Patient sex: M
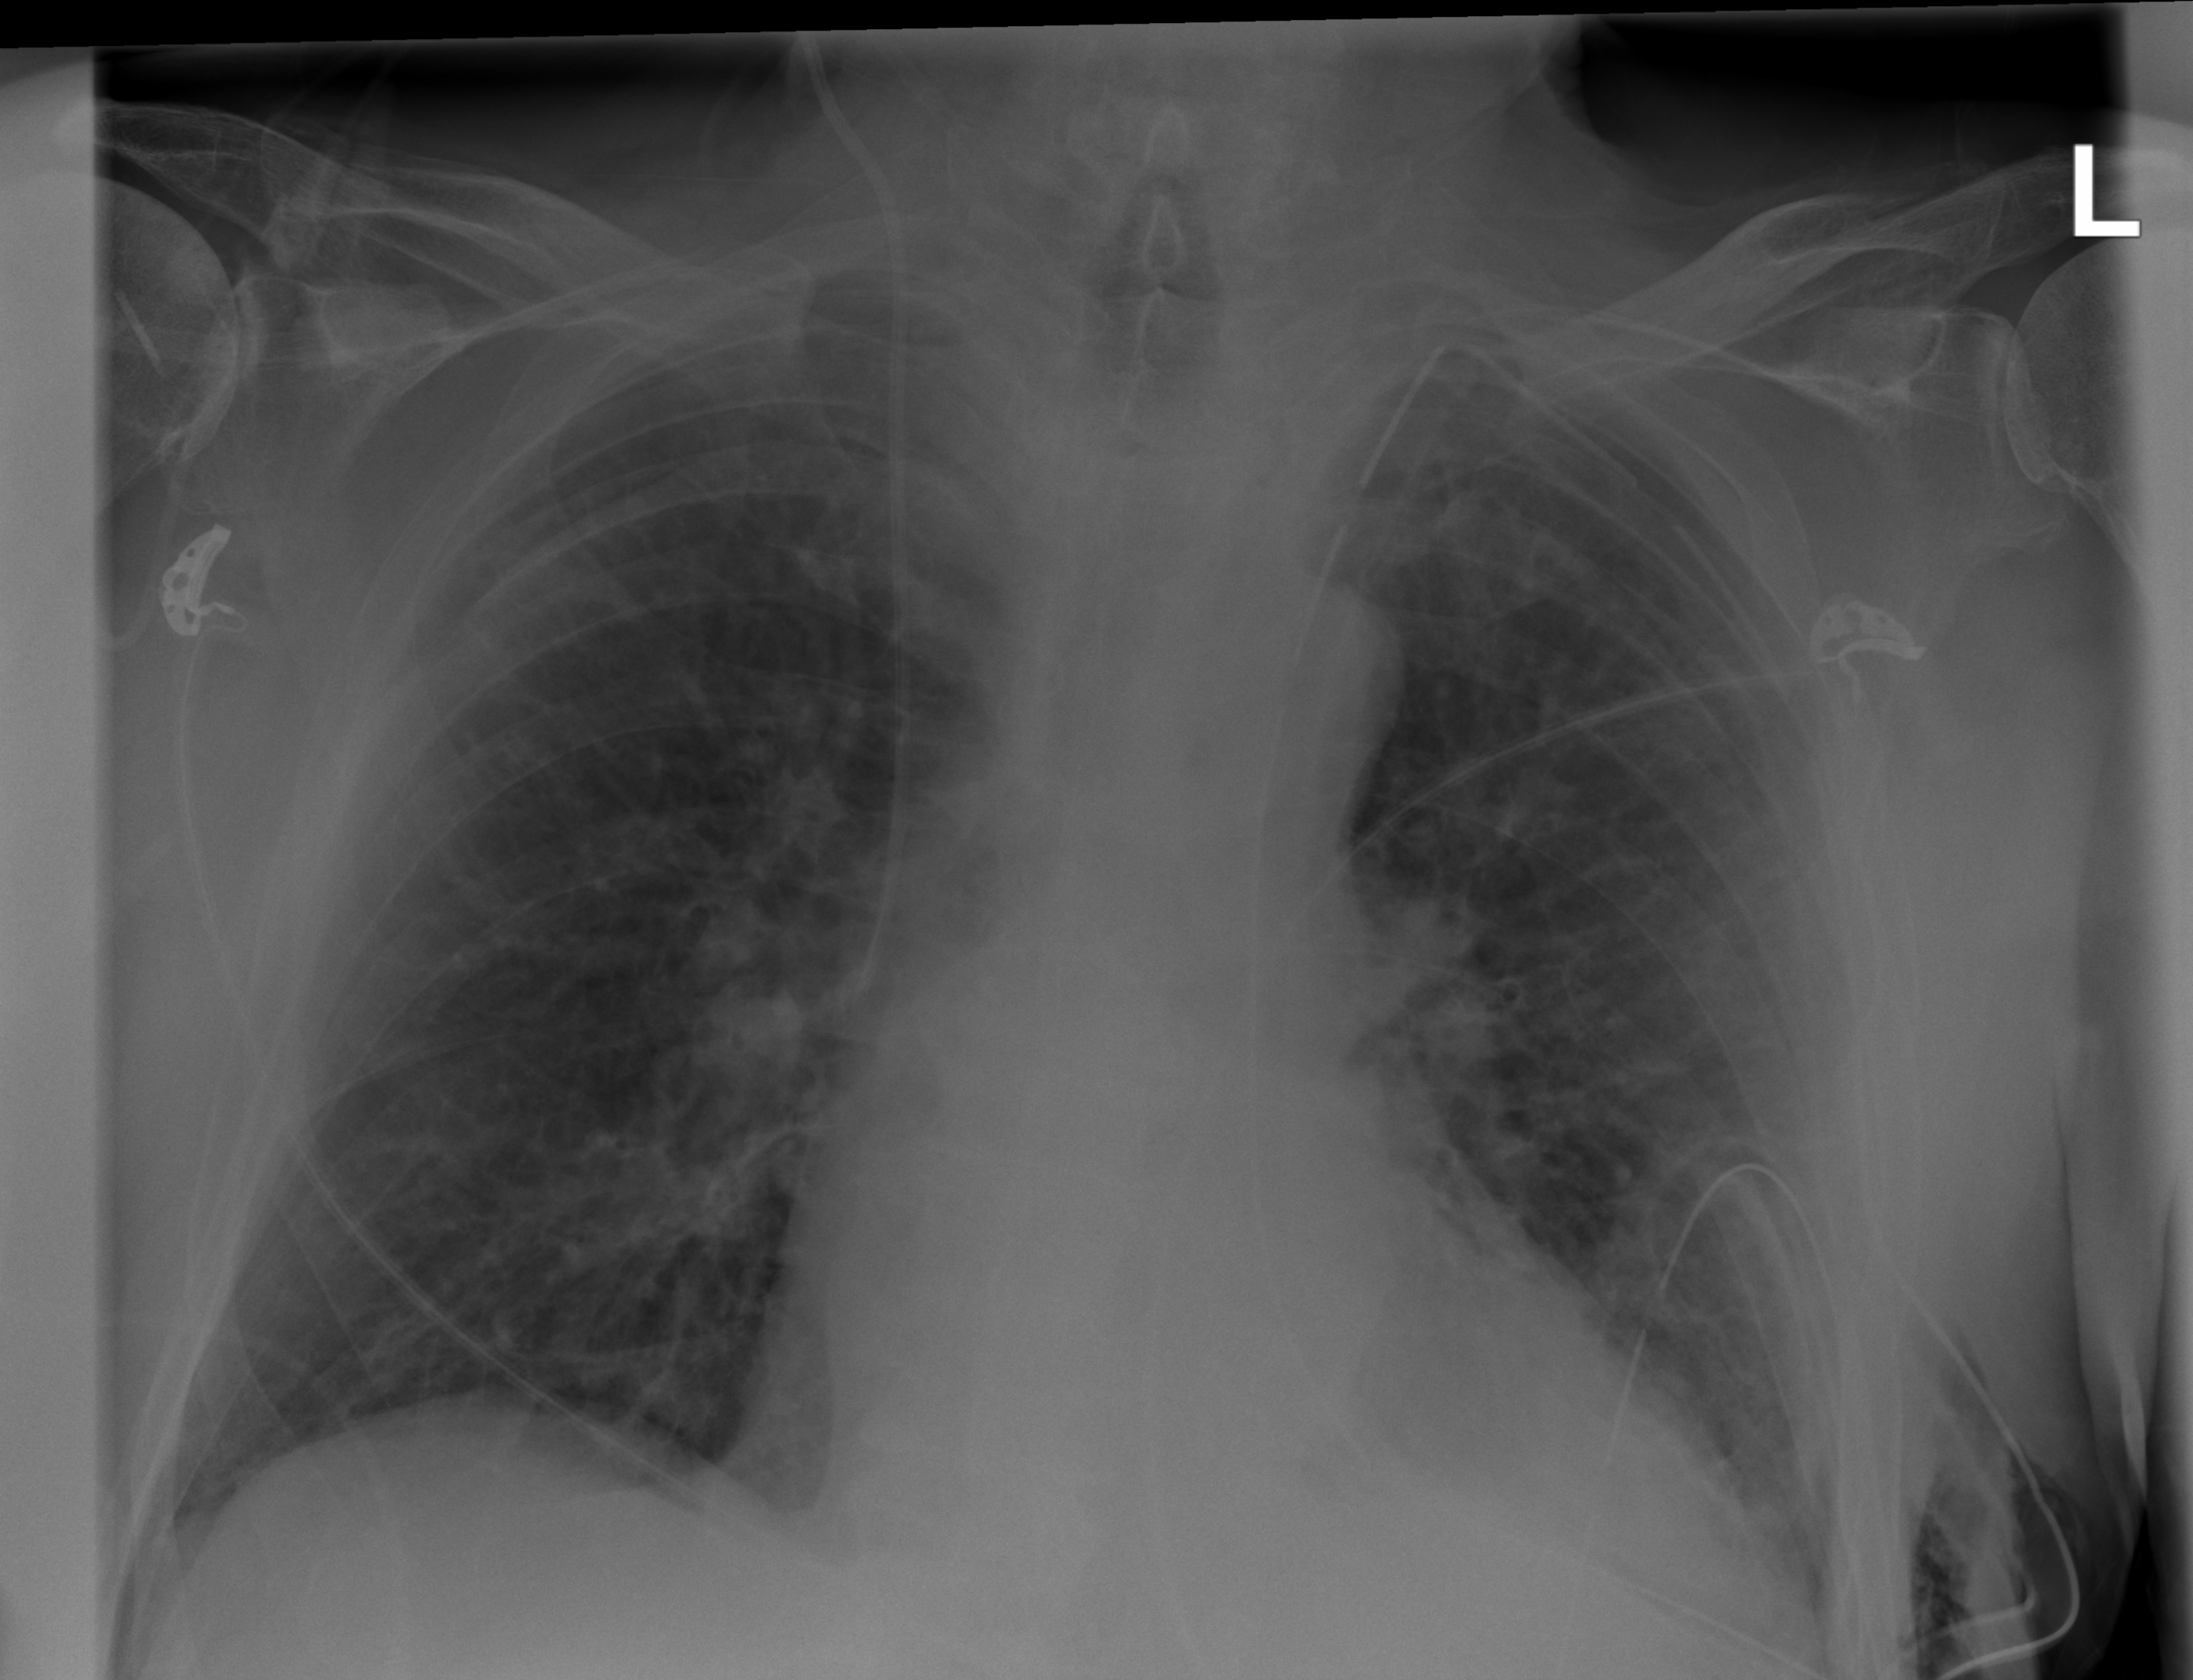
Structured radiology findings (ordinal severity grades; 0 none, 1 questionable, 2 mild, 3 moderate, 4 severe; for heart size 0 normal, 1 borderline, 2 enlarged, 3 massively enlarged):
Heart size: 2
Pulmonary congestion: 2
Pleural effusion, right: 0
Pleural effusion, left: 2
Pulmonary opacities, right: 0
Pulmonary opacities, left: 0
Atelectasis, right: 0
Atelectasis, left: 3